Question: Currently I'm working off of a data set which is just redicolus; a flat file from multiple vendors which has no rhyme or reason; and sits at about 200 columns.. There are 15 which are common between those 200, which I have pulled out into another table.
From the other 185 columns they are a mix of varchar's, int's datetime's and multiple string values.
Right now I'm trying to decide how best to store these other 185 columns; as in a flat table currently it's just proving to scale super poorly. I have two solutions setup, however I do not know which one is better.
One is storing the meta data for each of the columns in separate tables (seen in image)
However it seems that using this method; it's going to be very difficult if down the road I need to do queries on items which lie within here.
THe other method I've thought of is throwing all the columns into a table which has id, value, datatype, than when doing queries cast the value to the datatype ie:
'''
select * from foo where cast(col_to_query) as int < 5
'''
however I'm not sure what the performance is like when doing things that way.
Question:
Which of these two methods would be better performance wise and which one would you recommend (or if there is a better option I would love to hear it).
Thank you
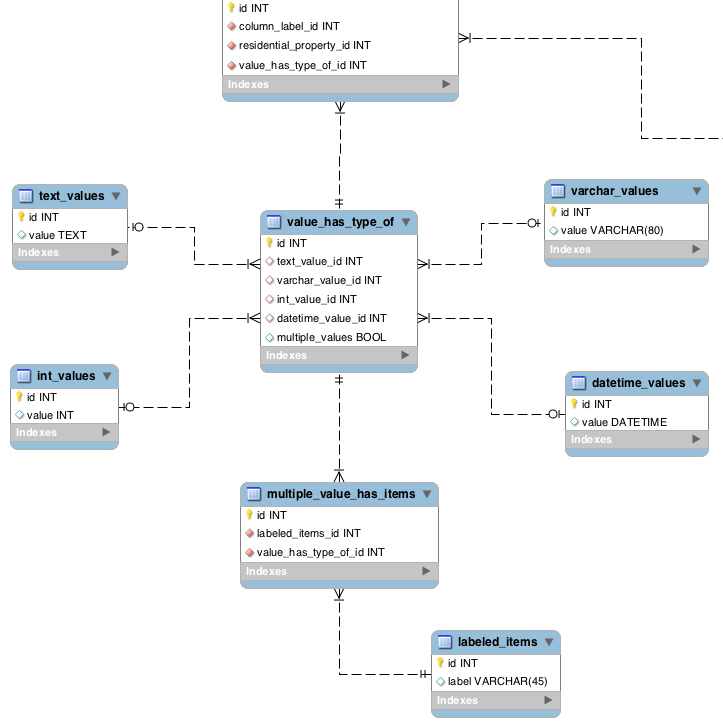
Answer: The first approach will scale even worse than a single table, and will be incredibly difficult to query to boot.
I would suggest using a single table, with all the columns in it, as a starting approach. You said it scales poorly though. What do you mean by that? How is it scaling poorly? Are queries taking a long time to return? Have you indexed the table properly for your queries? The number of columns doesn't often affect the time for queries to return significantly, other than if they're returning a huge amount of data. If that's the case, how you store it under the covers will have little effect on the query response time if all the time is being spent in transferring data between mysql and the client. Be sure that you're only selecting the columns you care about if this is the case. Don't do "select *".
Another option would be to use a table inheritance strategy. In this case, you would have one parent table that stores the 15 common attributes, and a "type" that would identify the type of records, based upon the file it came from, or you could call it the source. Then, create an extension table with a 1 to 0-1 mapping for each of the different files with the custom columns only for each specific file. This won't perform as well as one large table most likely, as you'll have to do joins, but it will help reduce the need for a whole bunch of columns on one table that are often null.
This would look something like this:
'''
create table master (
master_id int not null auto_increment primary key,
type int,
<field1> int,
<field2> varchar(20),
...
);
create table file1_data (
master_id int not null primary key,
type int,
<field16> int,
<field17> varchar(20),
...
);
'''
Query it like this:
select , , ...
from master
inner join file1_data
on file1_data.master_id = master.master_id
where ...